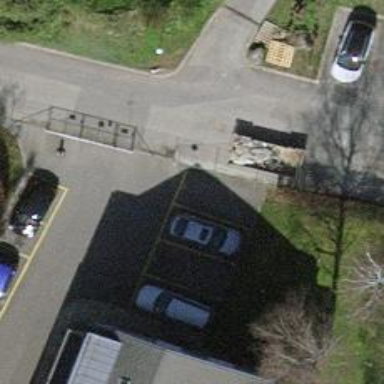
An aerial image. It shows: Gate.